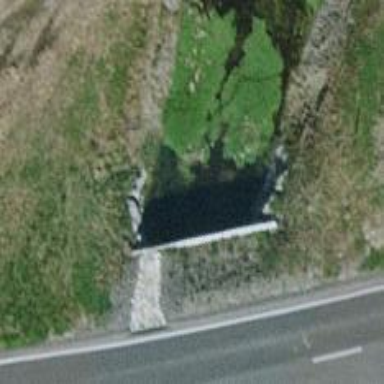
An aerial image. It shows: Ditch passing through tunnel.